Question: I got loading local data is disable error. I found many way that could solve by
'''
mysql> SET GLOBAL local_infile=1;
mysql --local-infile=1 -u root -p1
'''
But I am wondering whether I could not use terminal command to fix error.(Just type in MySql query)
I found some way to add into my.cnf
'''
[mysql]
local-infile
[mysqld]
local-infile
'''
But it still doesn't work.
This is my sample code that try to LOAD DATA to table, and get the error.
'''
LOAD DATA LOCAL INFILE 'C:/Users/TEMP/Desktop/tempname.csv' INTO TABLE tempname
FIELDS TERMINATED BY ',' OPTIONALLY ENCLOSED BY '"' ESCAPED BY '\' LINES TERMINATED BY '
'
(Name, ID, Birthday)
'''
What do I wrong in modifying my.cnf.
I need a way that I won't get the error by default.

I modified my.cnf like that, do I wrong?
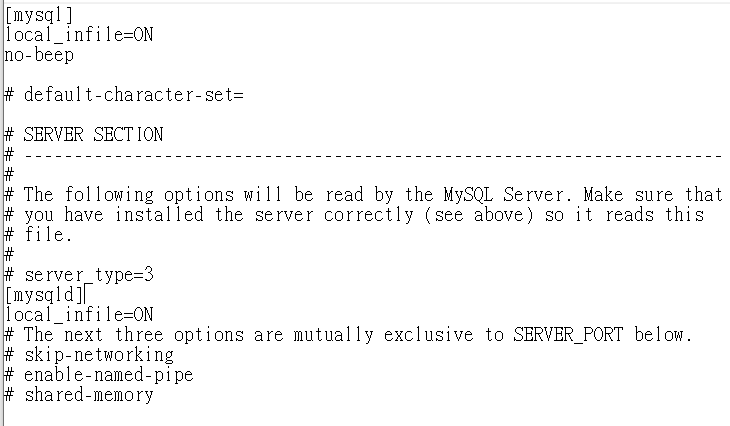
Answer: You can add or change local_infile in the sections
'''
[mysql]
local_infile=ON
'''
and
'''
[mysqld]
local_infile=ON
'''
Buu you have to use not 1 and you need of course to